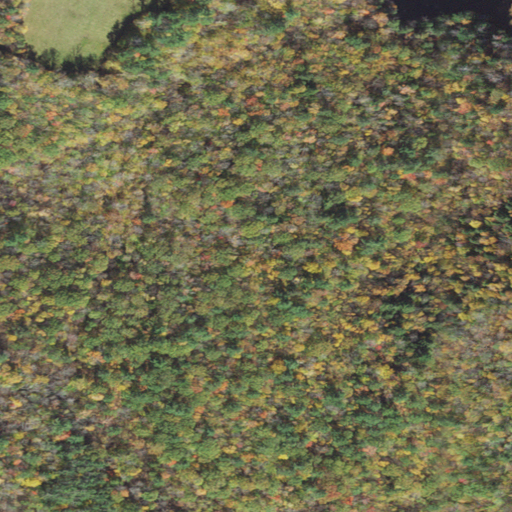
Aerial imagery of mountain in New Hampshire named Thunder Hill containing mixed forest, deciduous forest, open development, shrub, woody wetlands, and herbaceous wetlands